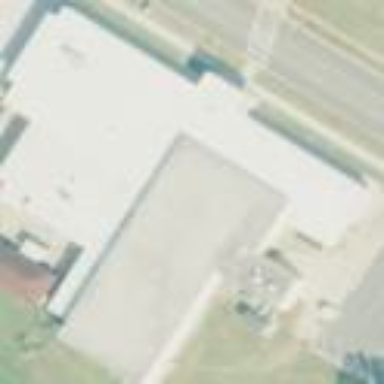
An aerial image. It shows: Events venue building.